Question: I have the following screen in my app.

Right now the positioning is all hard-coded, and it's not pretty. It's one textview with several '
's in the middle and a textfield and button carefully positioned, experimenting pixel by pixel, and then hard-coded in, which is fine except then if I switch to a 4-inch screen it's useless. Plus it's just ugly.
I've been looking around stackoverflow trying to find answers, and I found some things about creating a 'CGPoint' at a specific 'UITextPosition', but unfortunately I'm too much a novice to understand the answers.
Is there an elegant way to soft-code these positions relative to each other?
Thanks for your help.
Here's the positioning code:
'''
if (!optOut) {
optOut = [[UITextView alloc] initWithFrame:CGRectMake(20, 95, [[UIScreen mainScreen] bounds].size.width - 20, 200);
optOut.backgroundColor=[UIColor clearColor];
optOut.text = @"
I hope to update the Haiku app periodically with new haiku, and, if you'll allow me, I'd like permission to include your haiku in future updates. If you're okay with my doing so, please enter your name here so I can give you credit.
If you DON'T want your haiku included
in future updates (which would make
me sad), check this box.";
}
[self.view addSubview:optOut];
if (!checkboxButton) {
checkboxButton = [UIButton buttonWithType:UIButtonTypeCustom];
checkboxButton.frame = CGRectMake(236, 260, 44, 44);
[self.view addSubview:checkboxButton];
}
[textView resignFirstResponder];
if (!nameField)
{
nameField=[[UITextField alloc] initWithFrame:CGRectMake(40, 223, 240, 30)];
[self.view addSubview:nameField];
}
'''
Instead of placing 'optOut' at '(20, 95, [[UIScreen mainScreen] bounds].size.width - 20, 200)', I'd like to be able to put it at (say) '(20, [[UIScreen mainScreen] bounds].size.height/2-100, [[UIScreen mainScreen] bounds].size.width - 20, 200)'. But if I do that--if the starting position of 'optOut' moves depending on how tall the screen is--then I have to move 'nameField' and 'checkBox' too, and I don't know how to keep them in the same position relative to 'optOut'.
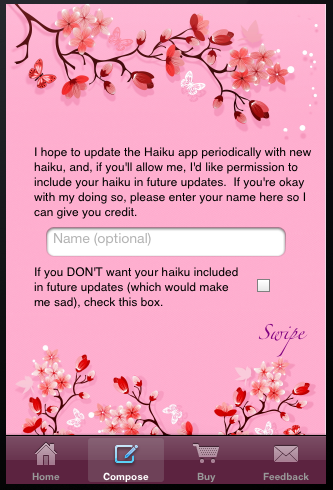
Answer: So first, I would put the second part of that UITextView (after all the returns) into its own object and tack it on to the view by itself. And then the simplest way to go about this with what you have is to ask the elements directly for frame placement, so where you have
'''
checkboxButton.frame = CGRectMake(236, 260, 44, 44);
'''
do something like (and I apologize I if the syntax is a bit off but you can get the idea)
'''
checkboxButton.frame = CGRectMake([optOut center].y + pixelsToMoveOverToWhereYouLikeIt, [optOut center].y + pixelsToMoveDownToWhereYouLikeIt , 44, 44);
'''
And so on for the others. That would make all the view either relative to each other or to one the first textview, depending on which object you reference.